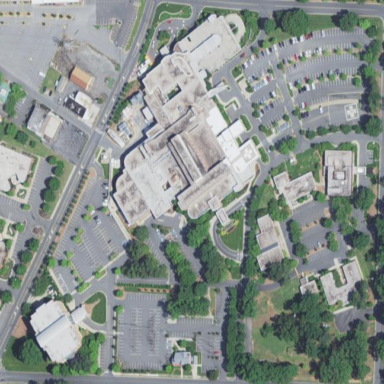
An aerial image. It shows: Hospital providing healthcare services.